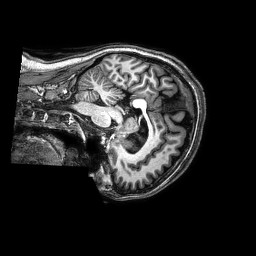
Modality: T1w
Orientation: sagittal
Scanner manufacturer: philips
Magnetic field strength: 3 T
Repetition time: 0.008 s
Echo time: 0.003557 s